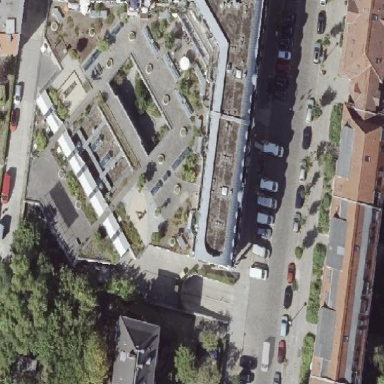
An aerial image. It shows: Apartments housed in building with round roof.